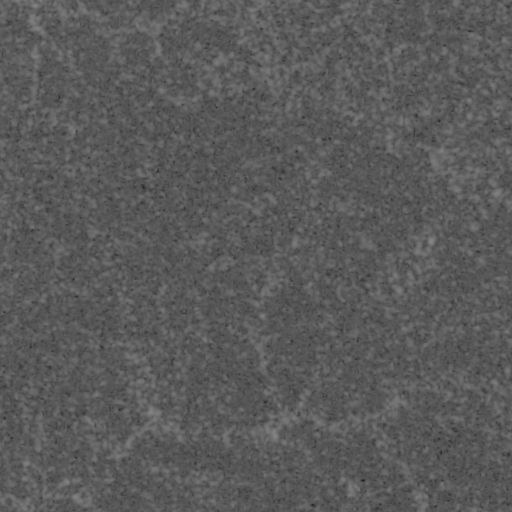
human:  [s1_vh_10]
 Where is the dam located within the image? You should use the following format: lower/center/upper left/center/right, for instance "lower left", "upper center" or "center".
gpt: The dam is located in the lower right of the image.
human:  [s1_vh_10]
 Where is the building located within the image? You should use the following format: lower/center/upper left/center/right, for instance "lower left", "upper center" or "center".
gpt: The building is located in the lower center of the image.
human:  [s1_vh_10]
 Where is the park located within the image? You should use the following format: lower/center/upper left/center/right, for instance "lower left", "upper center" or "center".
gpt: There is no park in the image.

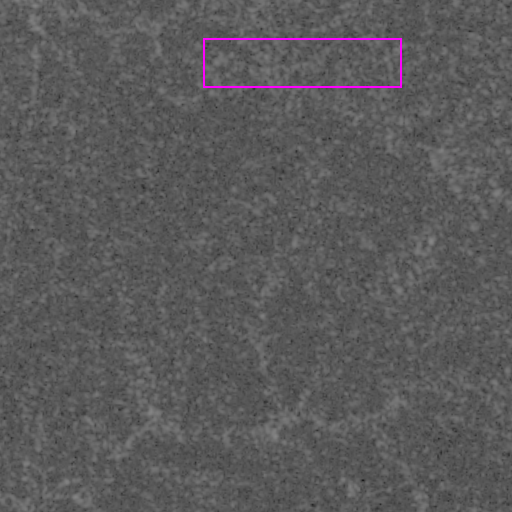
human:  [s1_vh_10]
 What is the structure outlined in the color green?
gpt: There is no green outline.
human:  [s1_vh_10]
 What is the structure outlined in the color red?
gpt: There is no structure outlined in red.